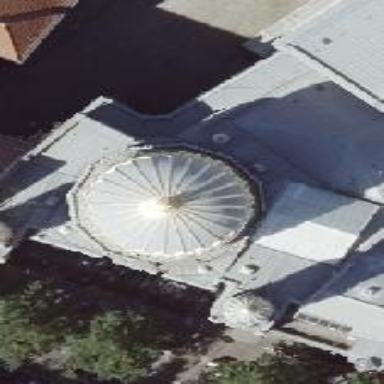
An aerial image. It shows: Building with dome-shaped roof.